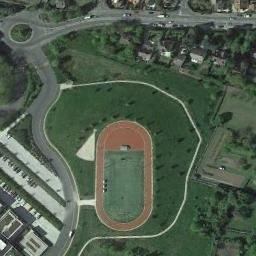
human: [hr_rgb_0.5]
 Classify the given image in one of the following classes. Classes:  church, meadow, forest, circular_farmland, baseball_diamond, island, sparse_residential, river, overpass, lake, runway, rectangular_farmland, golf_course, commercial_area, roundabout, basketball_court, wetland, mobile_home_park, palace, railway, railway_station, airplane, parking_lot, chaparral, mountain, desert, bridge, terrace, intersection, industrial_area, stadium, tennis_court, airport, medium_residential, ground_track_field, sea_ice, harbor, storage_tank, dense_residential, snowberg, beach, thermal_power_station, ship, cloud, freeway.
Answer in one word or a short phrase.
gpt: ground_track_field